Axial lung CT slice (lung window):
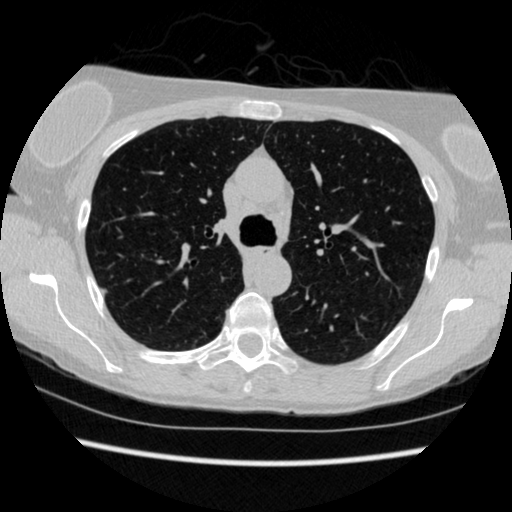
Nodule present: no